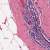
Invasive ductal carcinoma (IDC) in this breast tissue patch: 0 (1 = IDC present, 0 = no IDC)